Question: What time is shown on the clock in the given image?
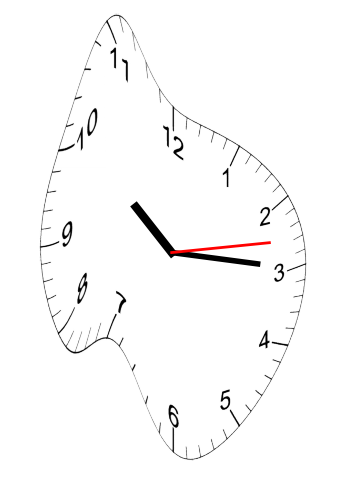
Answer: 10:15:13